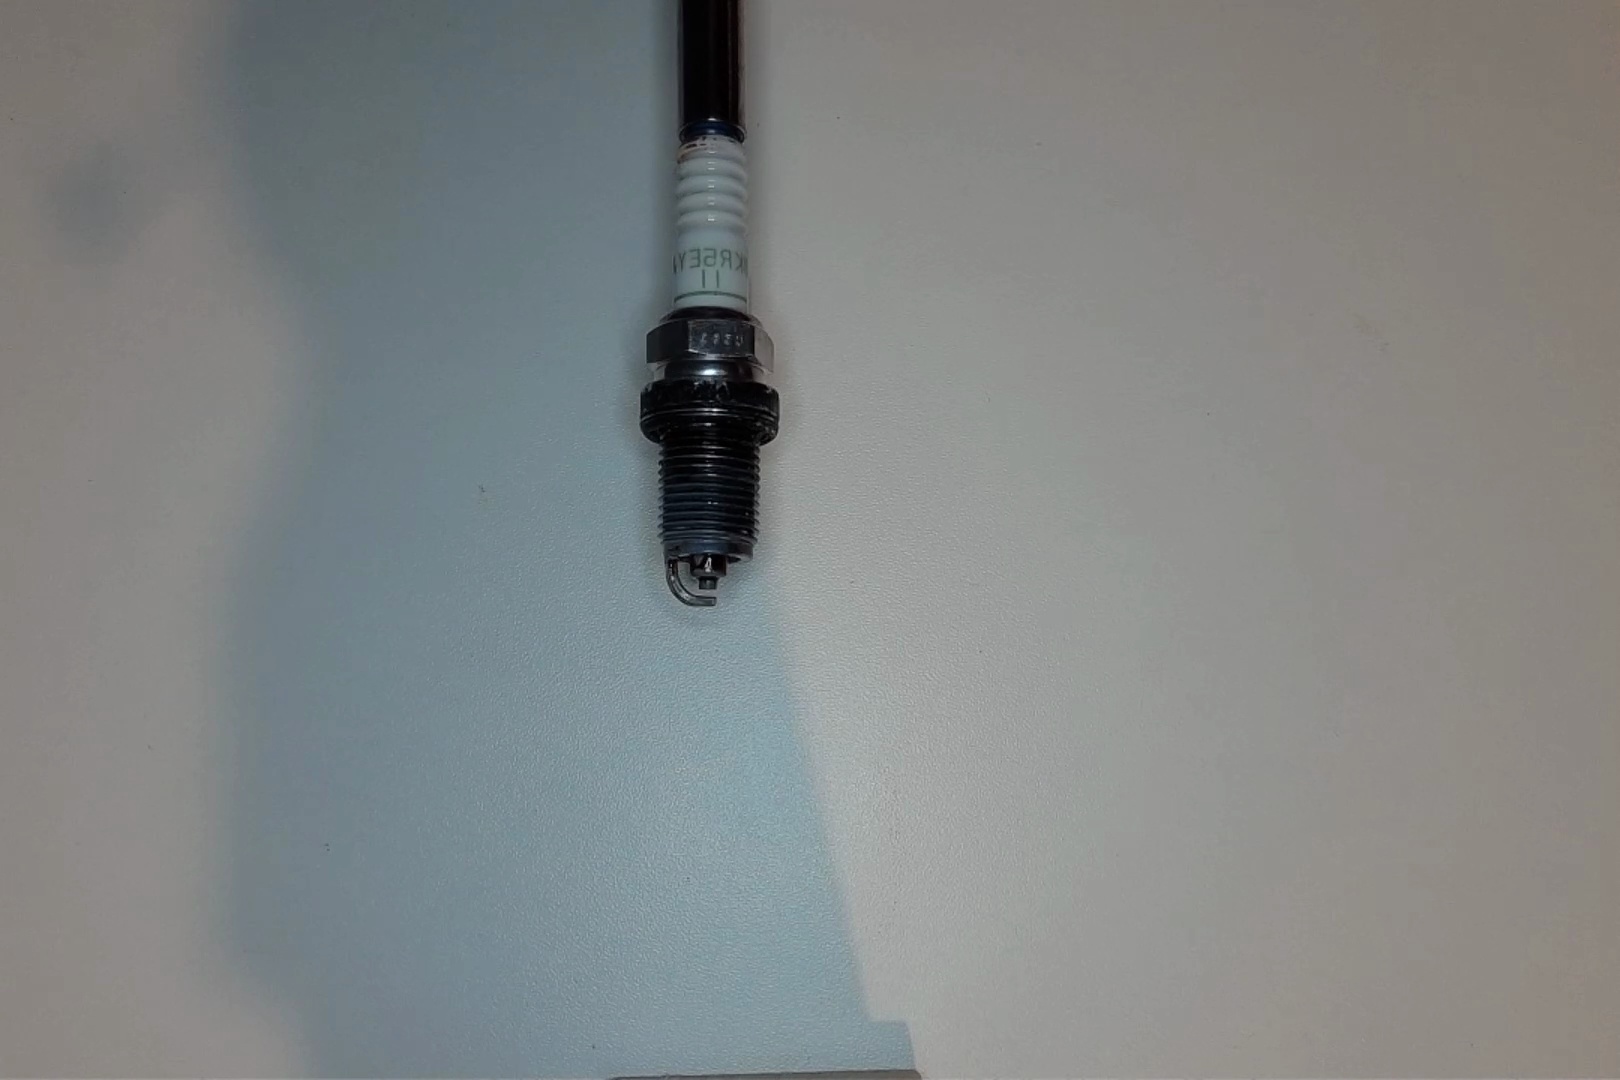
Label: anomaly